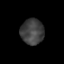
Tissue: lung
Cell type: Epithelial cells
Senescence score: 0.2001
Nuclear area (px): 580
Mean DAPI intensity: 64.769